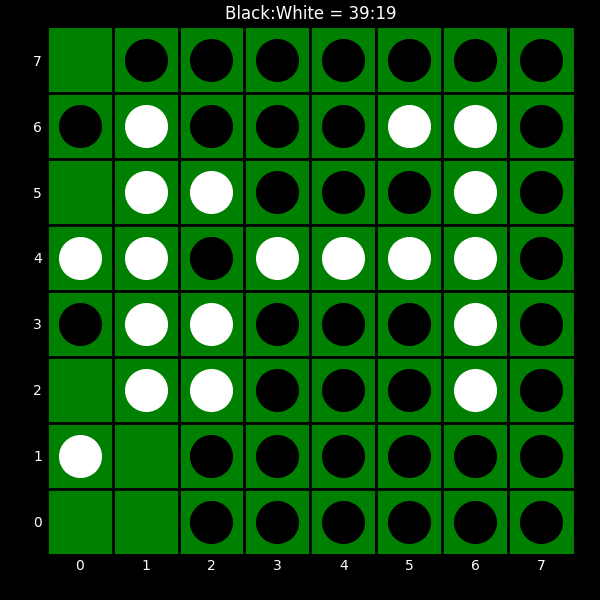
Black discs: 39
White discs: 19